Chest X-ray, AP view. Patient: 52 years old, sex M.
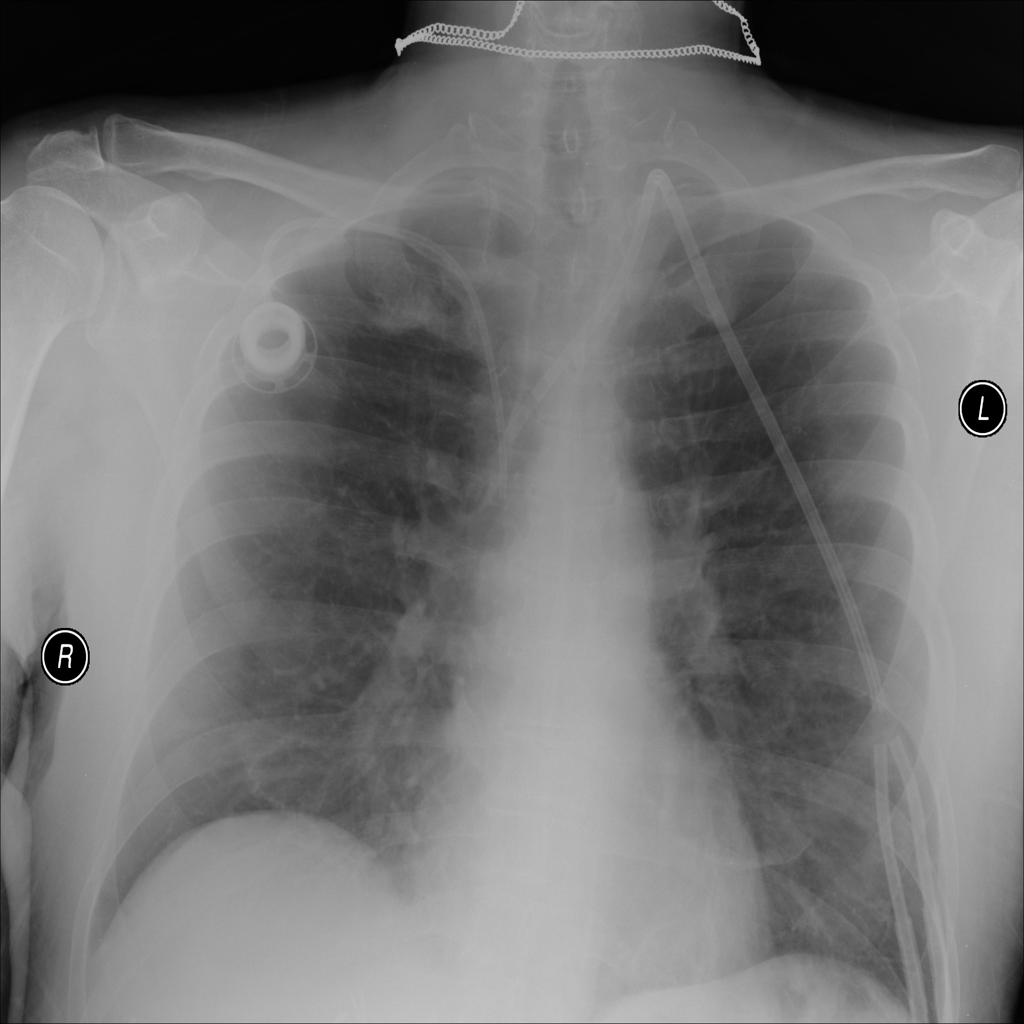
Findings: No Finding